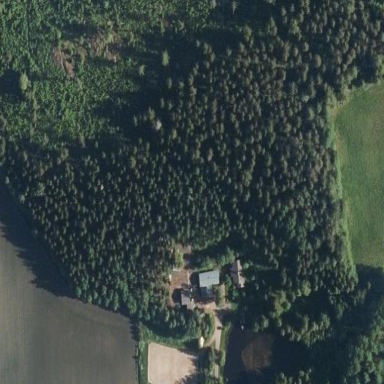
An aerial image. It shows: Woodland with evergreen needle-leaved trees.